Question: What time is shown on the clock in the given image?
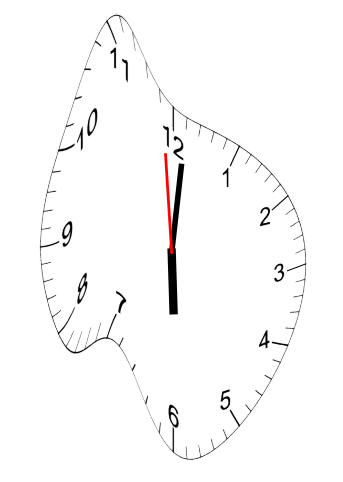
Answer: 06:00:59